Question: I was having some difficulty when trying to perform a minus operation for the column using SQL statement. So here is the code for the servlet:
'''
else if (action.equalsIgnoreCase("UpdateSlot")) {
String gameID = request.getParameter("gameID");
String sqlStr = "UPDATE ... WHERE gameID = '" + gameID + "'";
try {
int rSet = db.executeUpdate(sqlStr);
} catch (SQLException e) {
e.printStackTrace();
}
}
'''
My game table as such:

So basically when each time the SQL is executed, I want the gameCapacity to minus by 1. But I not sure how to convert the varChar into integer and perform a minus operation by using SQL statement.
Any ideas?
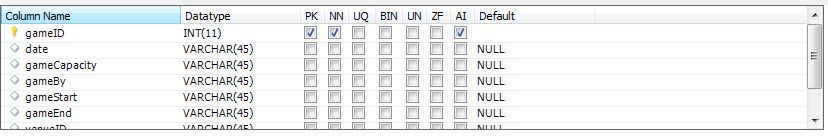
Answer: You don't have to do anything special - MySQL will recognise that you are using 'gameCapacity' in a numeric context, and thus will allow you to perform arithmetic operations on it.
'''
update ... set gameCapacity = gameCapacity -1 where ...
'''
Should be all that you need.
if you can, it would also be worth converting that field to an integer.